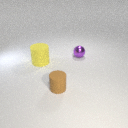
small brown rubber cylinder in front of small purple metal sphere